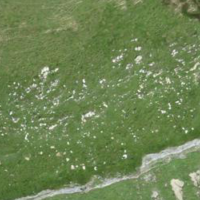
EUNIS habitat code: 26
Species observed at this site:
Gymnadenia conopsea